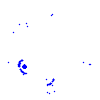
Particle: pion